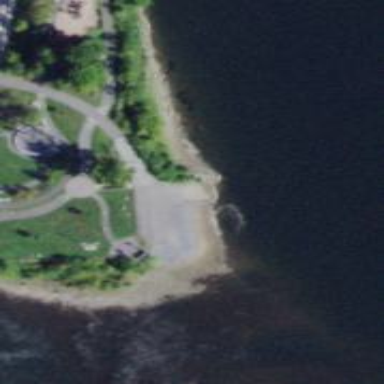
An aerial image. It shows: Slipway on leisure land.